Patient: sex M, age 42
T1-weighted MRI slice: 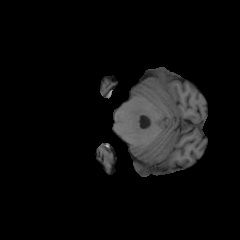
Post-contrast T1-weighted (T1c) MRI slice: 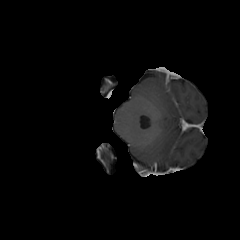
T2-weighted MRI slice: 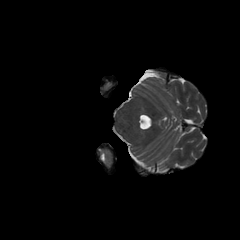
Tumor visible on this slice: no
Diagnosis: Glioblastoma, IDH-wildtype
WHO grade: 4